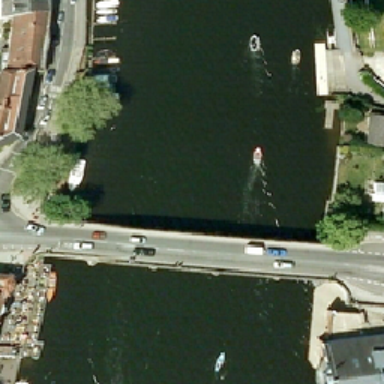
There are three yachts near the bridge where different cars are parked .